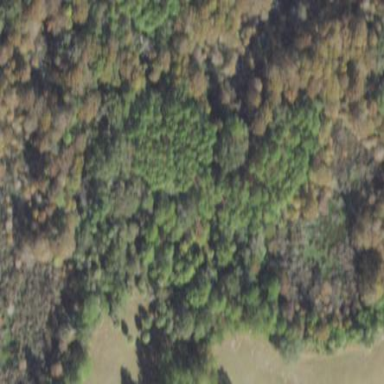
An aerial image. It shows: Forest with needle-leaved trees.